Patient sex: M
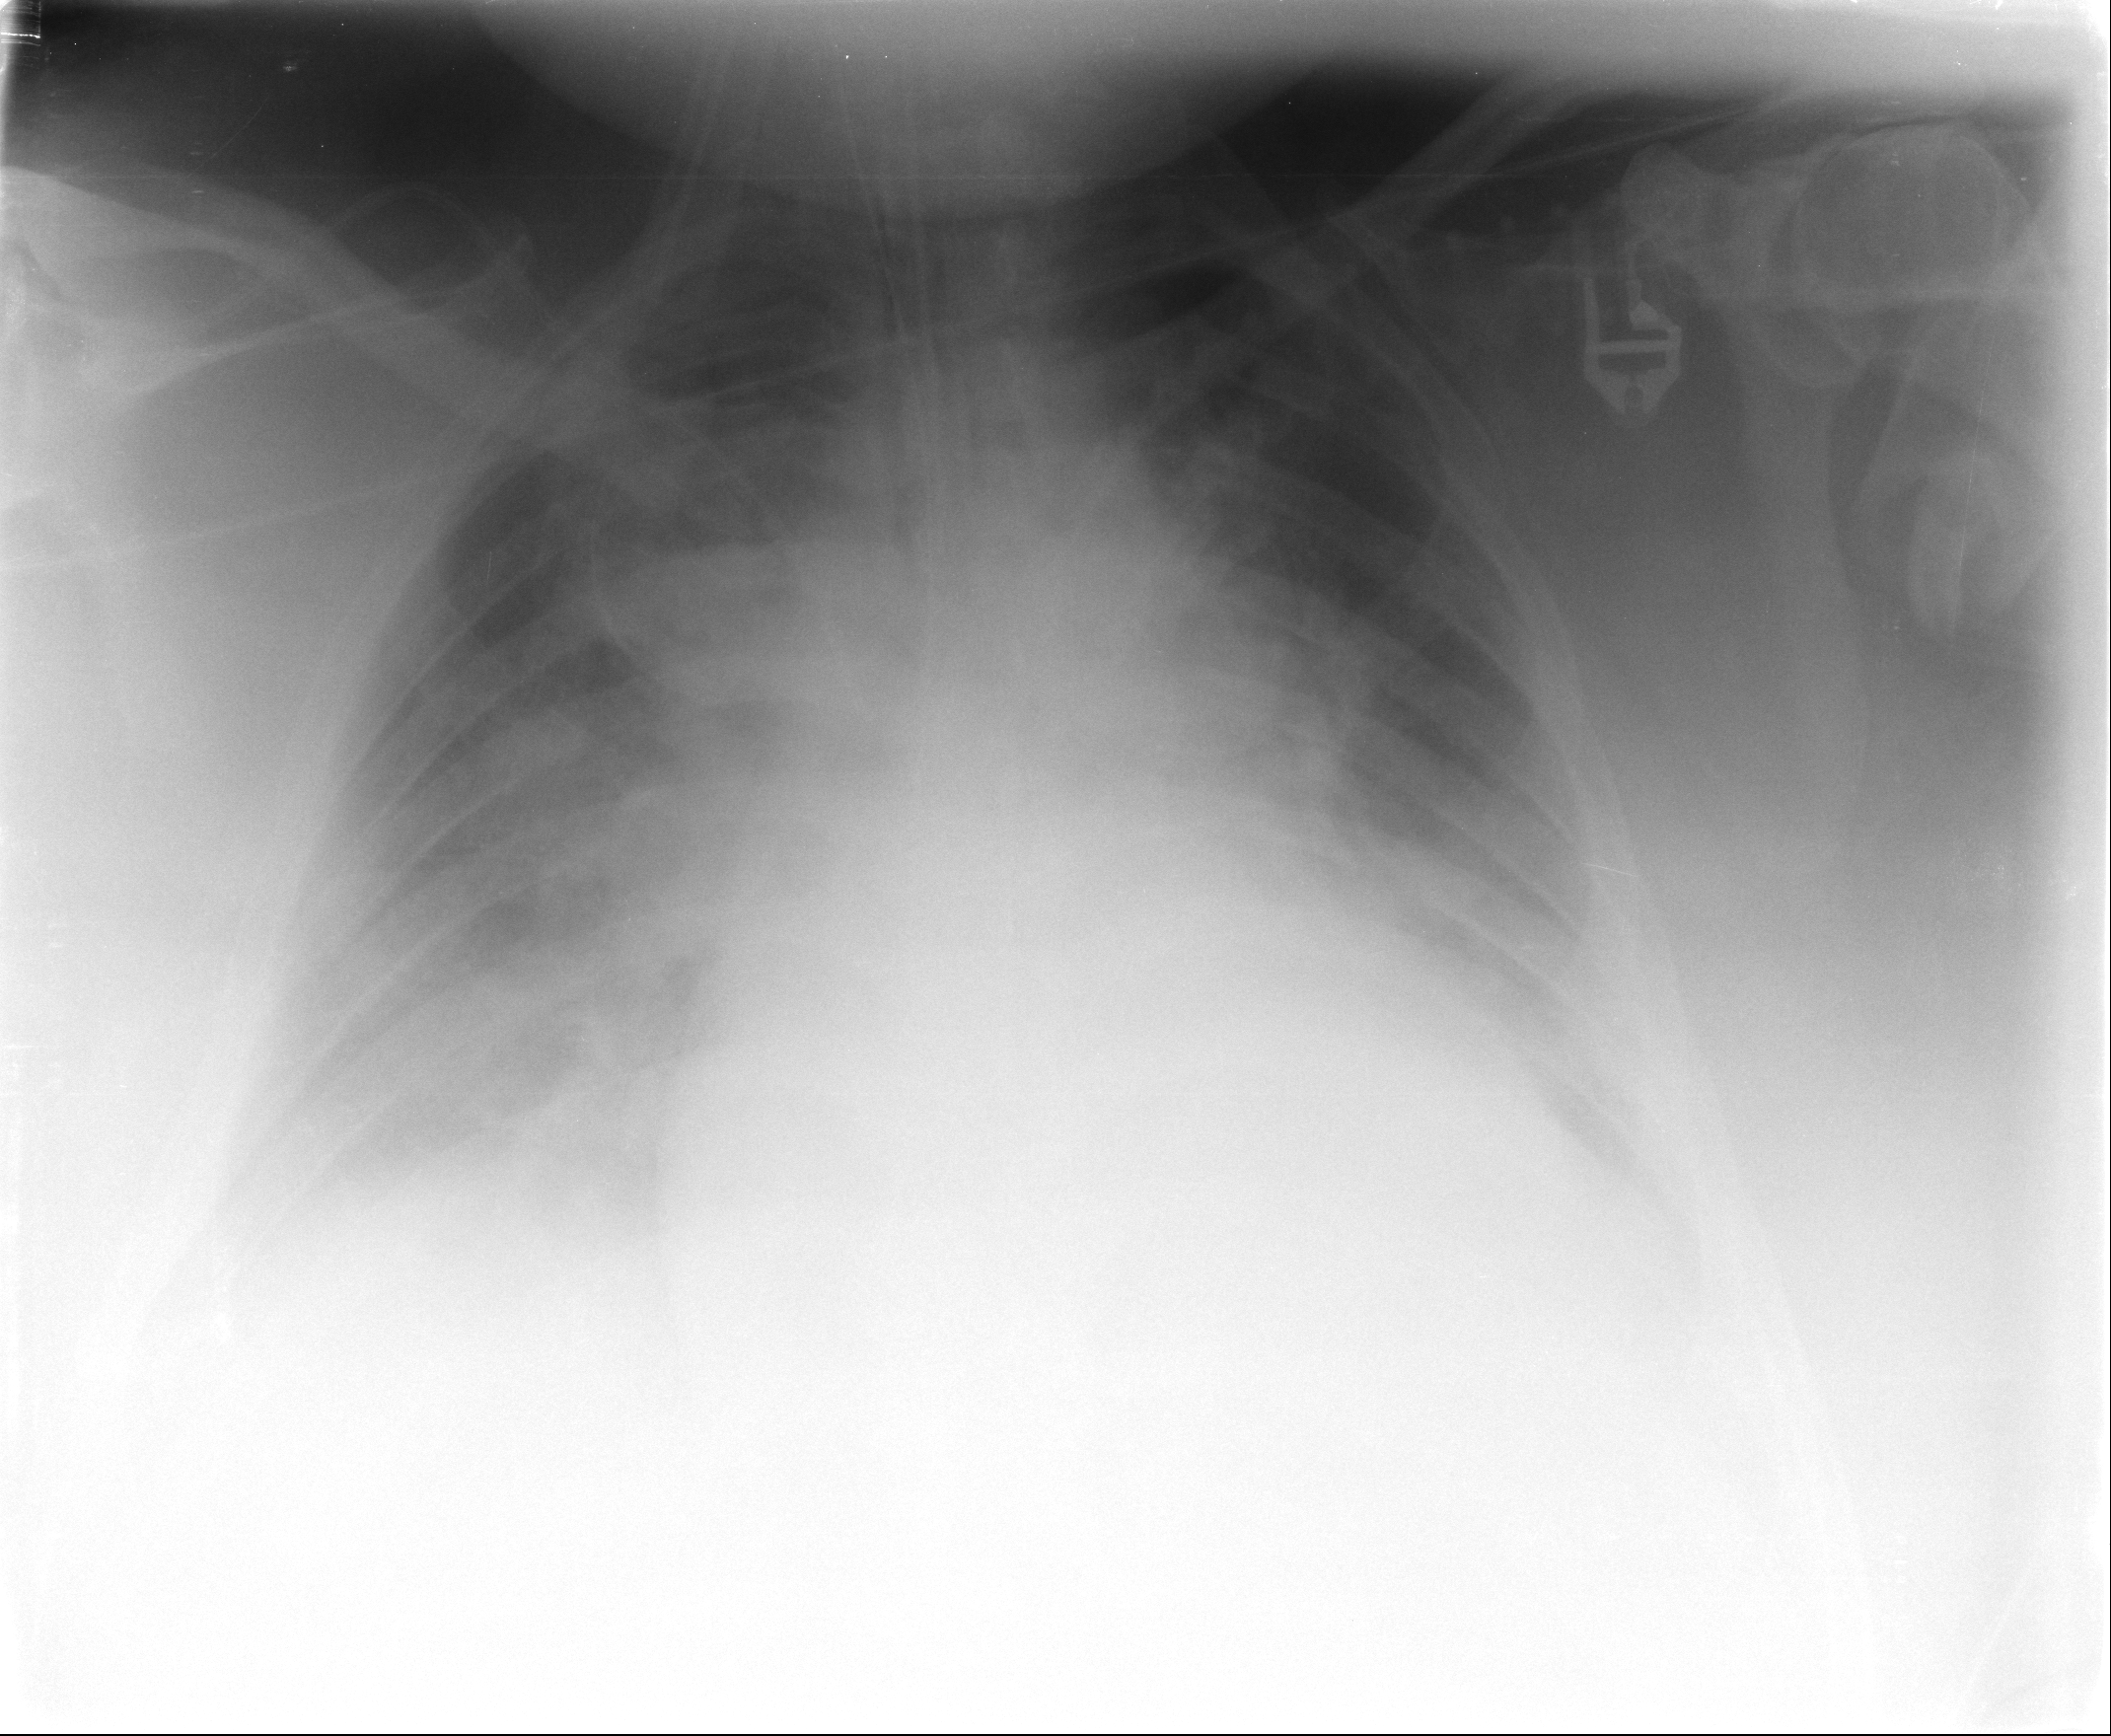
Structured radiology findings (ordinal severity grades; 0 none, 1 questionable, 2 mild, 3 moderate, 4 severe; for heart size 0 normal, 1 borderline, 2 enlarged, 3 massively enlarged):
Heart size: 3
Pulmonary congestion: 3
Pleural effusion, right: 3
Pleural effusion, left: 3
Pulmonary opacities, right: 3
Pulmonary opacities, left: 3
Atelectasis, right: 3
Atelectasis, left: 3